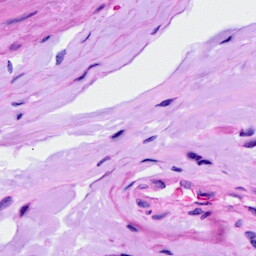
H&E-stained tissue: Ovarian